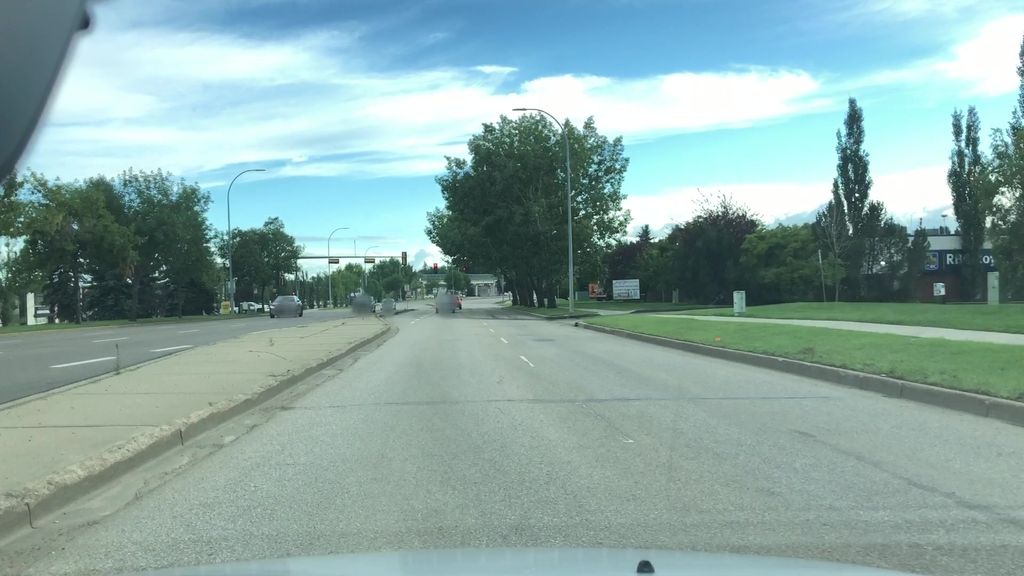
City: edmonton